Aerial crown-view tile of a tropical tree (Barro Colorado Island, Panama), acquired 20241014:
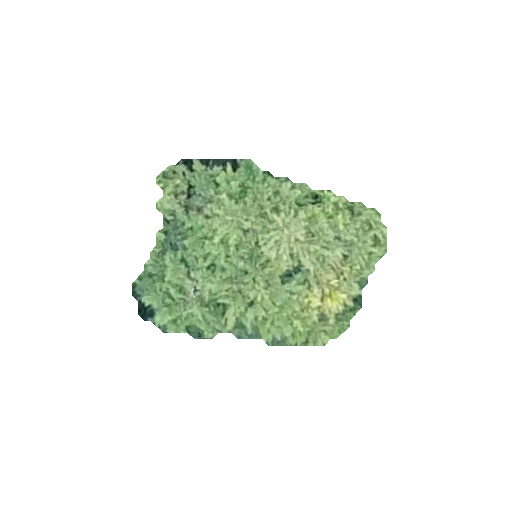
Species: Quararibea asterolepis
GBIF accepted scientific name: Quararibea asterolepis
Crown area: 54.893 m²